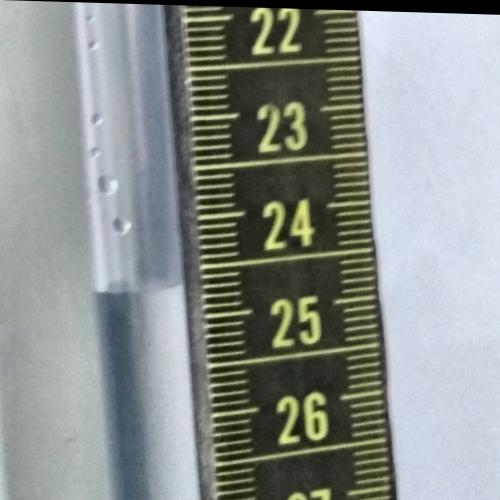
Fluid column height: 24.7 cm